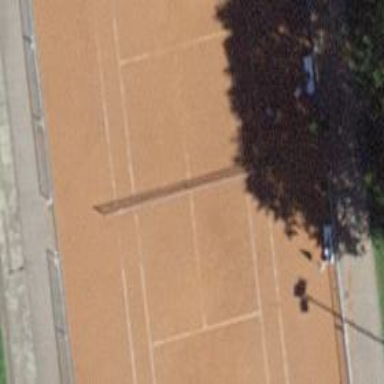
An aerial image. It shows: Sand tennis court on pitch for leisure land.